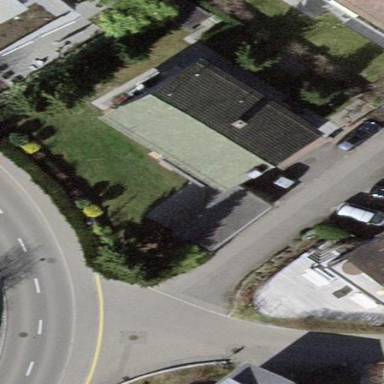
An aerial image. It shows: View of roof of building.